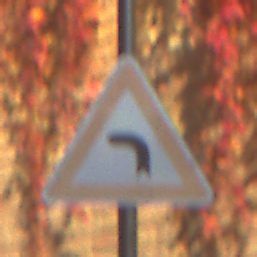
Verkehrszeichen: KurveLinks
Umgebung: Outdoor, Urban
Tageszeit: MorningAfternoon
Wetter: Clear
Licht: Natural
Jahreszeit: NotSpecified
Kontrast: MediumContrast